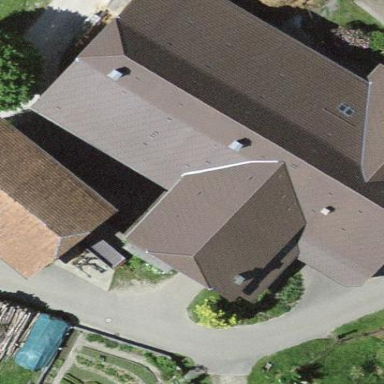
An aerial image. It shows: Farm building.